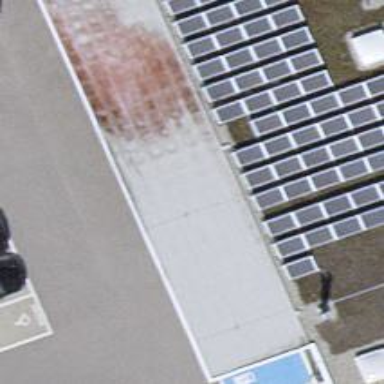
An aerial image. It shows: Charging station.